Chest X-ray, AP view. Patient: 70 years old, sex M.
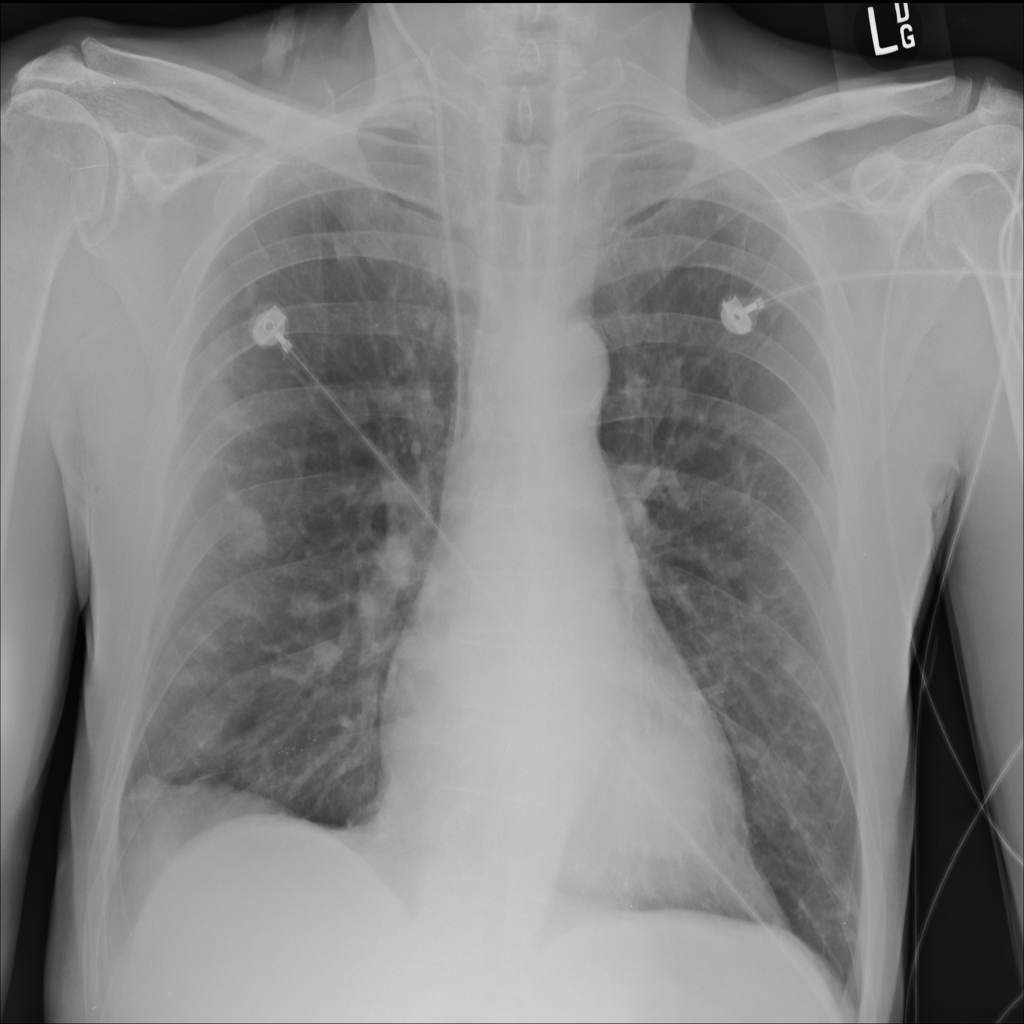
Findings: Nodule